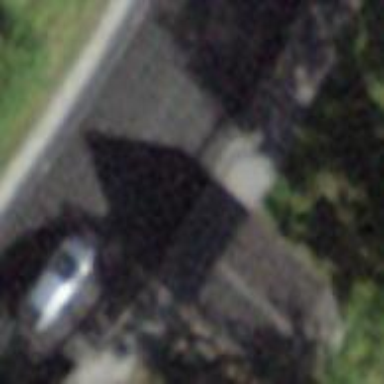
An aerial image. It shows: Chapel building.